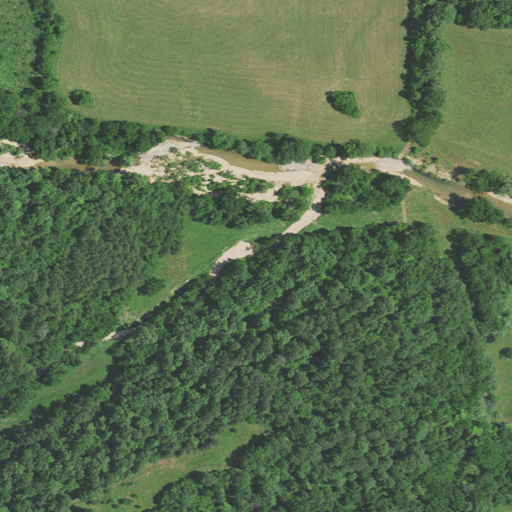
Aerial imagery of valley in Missouri named Brushy Mill Hollow containing deciduous forest, pasture, mixed forest, woody wetlands, and shrub